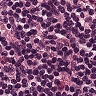
Metastatic tissue present: no